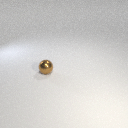
small brown metal sphere